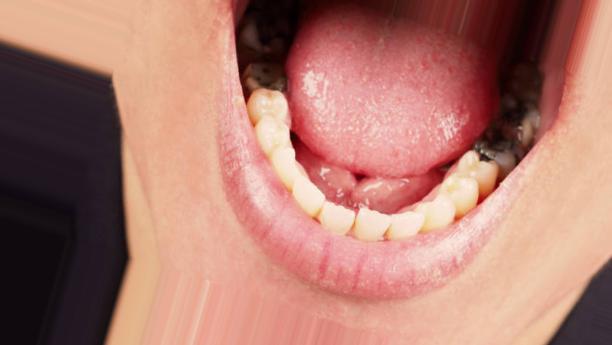
Condition: Caries